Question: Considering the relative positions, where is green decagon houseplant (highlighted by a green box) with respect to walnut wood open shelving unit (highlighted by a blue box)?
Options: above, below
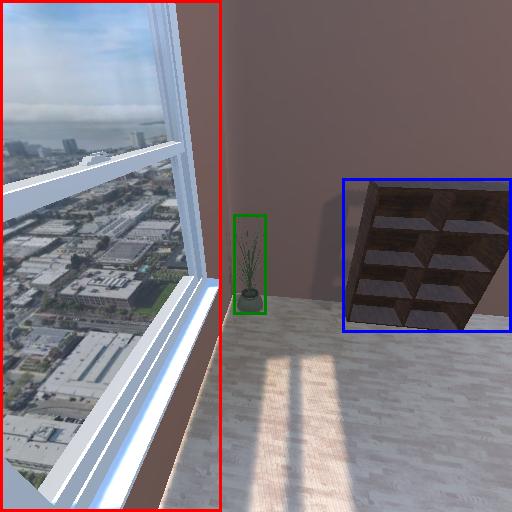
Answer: above